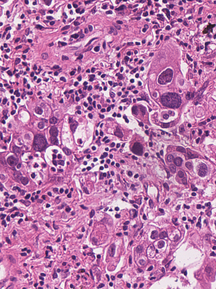
Tumor epithelial tissue: yes
Tumor-associated stroma tissue: yes
Normal tissue: no